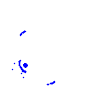
Particle: kaon